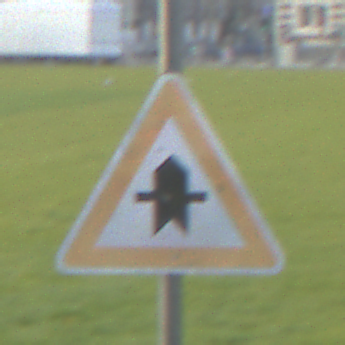
Verkehrszeichen: Vorfahrt
Umgebung: Outdoor, Suburban
Tageszeit: MorningAfternoon
Wetter: PartlyCloudy
Licht: Natural
Jahreszeit: NotSpecified
Kontrast: MediumContrast